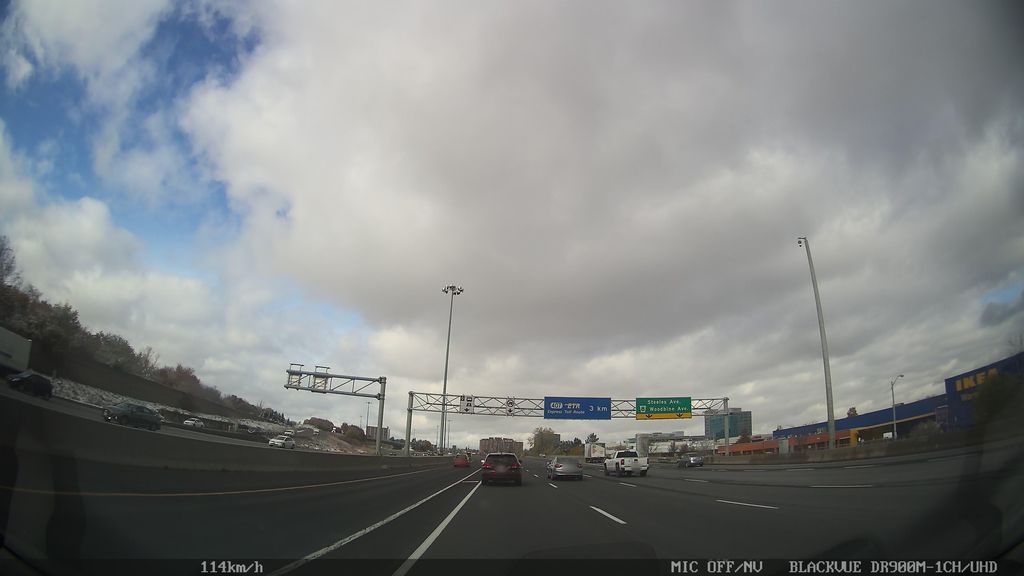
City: toronto